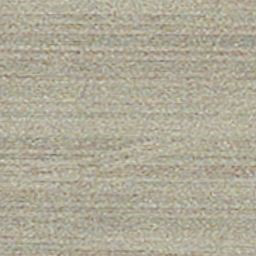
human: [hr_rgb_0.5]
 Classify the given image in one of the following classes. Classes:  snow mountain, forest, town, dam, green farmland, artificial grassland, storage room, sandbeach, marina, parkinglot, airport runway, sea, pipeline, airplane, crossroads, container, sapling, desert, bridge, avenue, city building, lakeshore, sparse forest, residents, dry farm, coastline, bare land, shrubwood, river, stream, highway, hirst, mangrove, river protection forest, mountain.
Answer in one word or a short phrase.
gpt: dry farm